Question: I want to make a chart with that has 3 data series; a box plot, bubble, and column range. The box plot has a count of 5. The bubble is only displayed on one point of the box plot. The column range's data count is 1 and should span the whole x-axis. Basically, the chart should look somewhat like this:

This is the data I used:
'''
var columnRangeData = [[750, 1050]],
boxPlotData = [
[625, 625, 725, 825, 825],
[650, 650, 762.5, 875, 875],
[800, 800, 875, 950, 950],
[925, 925, 975, 1025, 1025],
[1025, 1025, 1087.5, 1150, 1150]
],
bubbleData = [
[1, 640, 2],
[1, 800, 10],
[1, 890, 3],
[1, 930, 4],
[1, 975, 2],
[1, 1050, 2]
];
'''
So far, this is what I have: <URL>
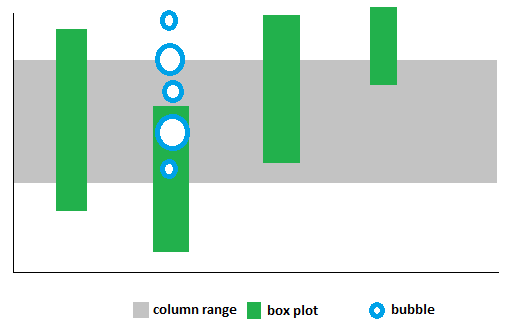
Answer: Use 'pointPadding' and 'groupPadding' to extend columnrange to fit full category width. see: <URL>